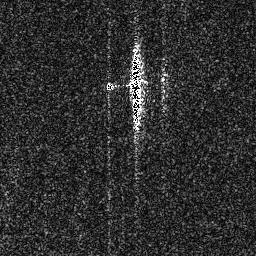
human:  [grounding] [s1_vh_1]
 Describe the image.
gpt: In the satellite image, there is  <ref>1 large ship </ref> <box>[[49, 16, 57, 51, 0]]</box> located at center.